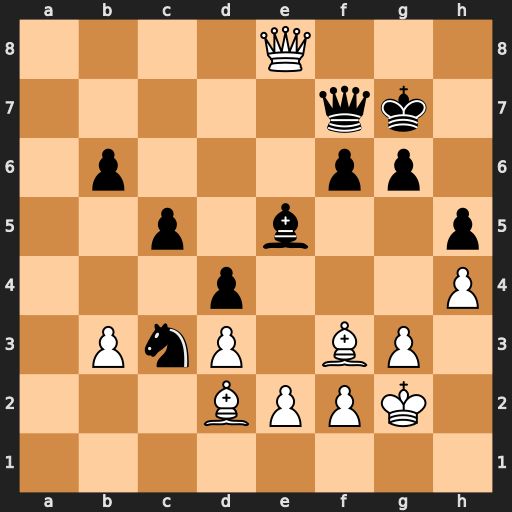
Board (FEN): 4Q3/5qk1/1p3pp1/2p1b2p/3p3P/1PnP1BP1/3BPPK1/8
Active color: w
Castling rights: -
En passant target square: -
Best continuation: Bh6+ Kxh6 Qxf7